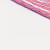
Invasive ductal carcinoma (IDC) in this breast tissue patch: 0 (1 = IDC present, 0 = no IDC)